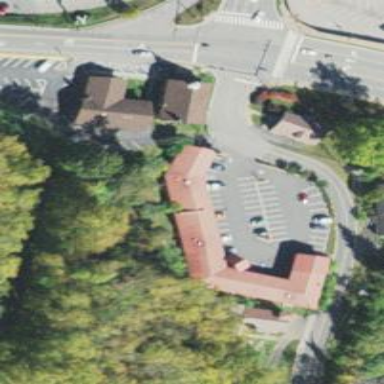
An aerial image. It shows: Motel building.